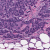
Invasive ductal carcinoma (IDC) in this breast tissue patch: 1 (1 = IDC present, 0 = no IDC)